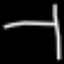
Label: line